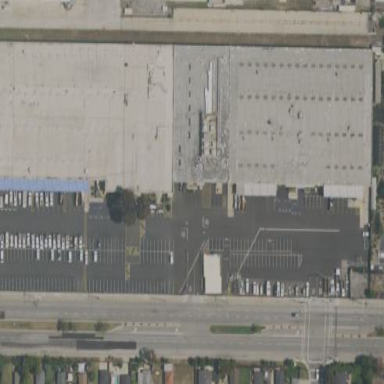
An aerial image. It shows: Warehouse building.